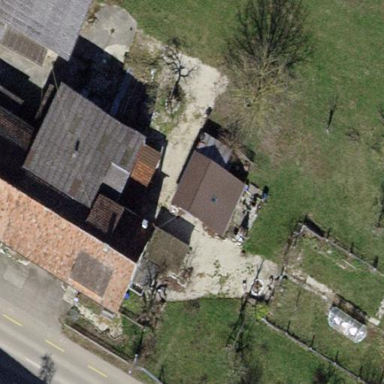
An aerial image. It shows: Farmyard area.